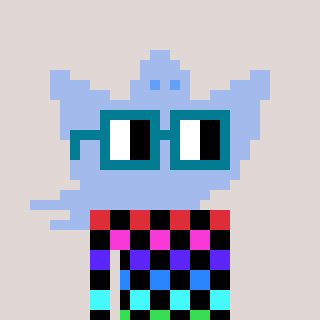
a pixel art character with square dark green glasses, a ghost-B-shaped head and a grayscale-colored body on a warm background